Question:
I want to calculate the total number of invocation for all the lambdas in my AWS account for the last month. As shown in the picture there is the time period at top right where I specify the from and to time. As I understand that is the time period within which I calculate the number of invocations. There is also a Period column in the table below I don't understand its significance and changing it has a effect on the Invocation Count
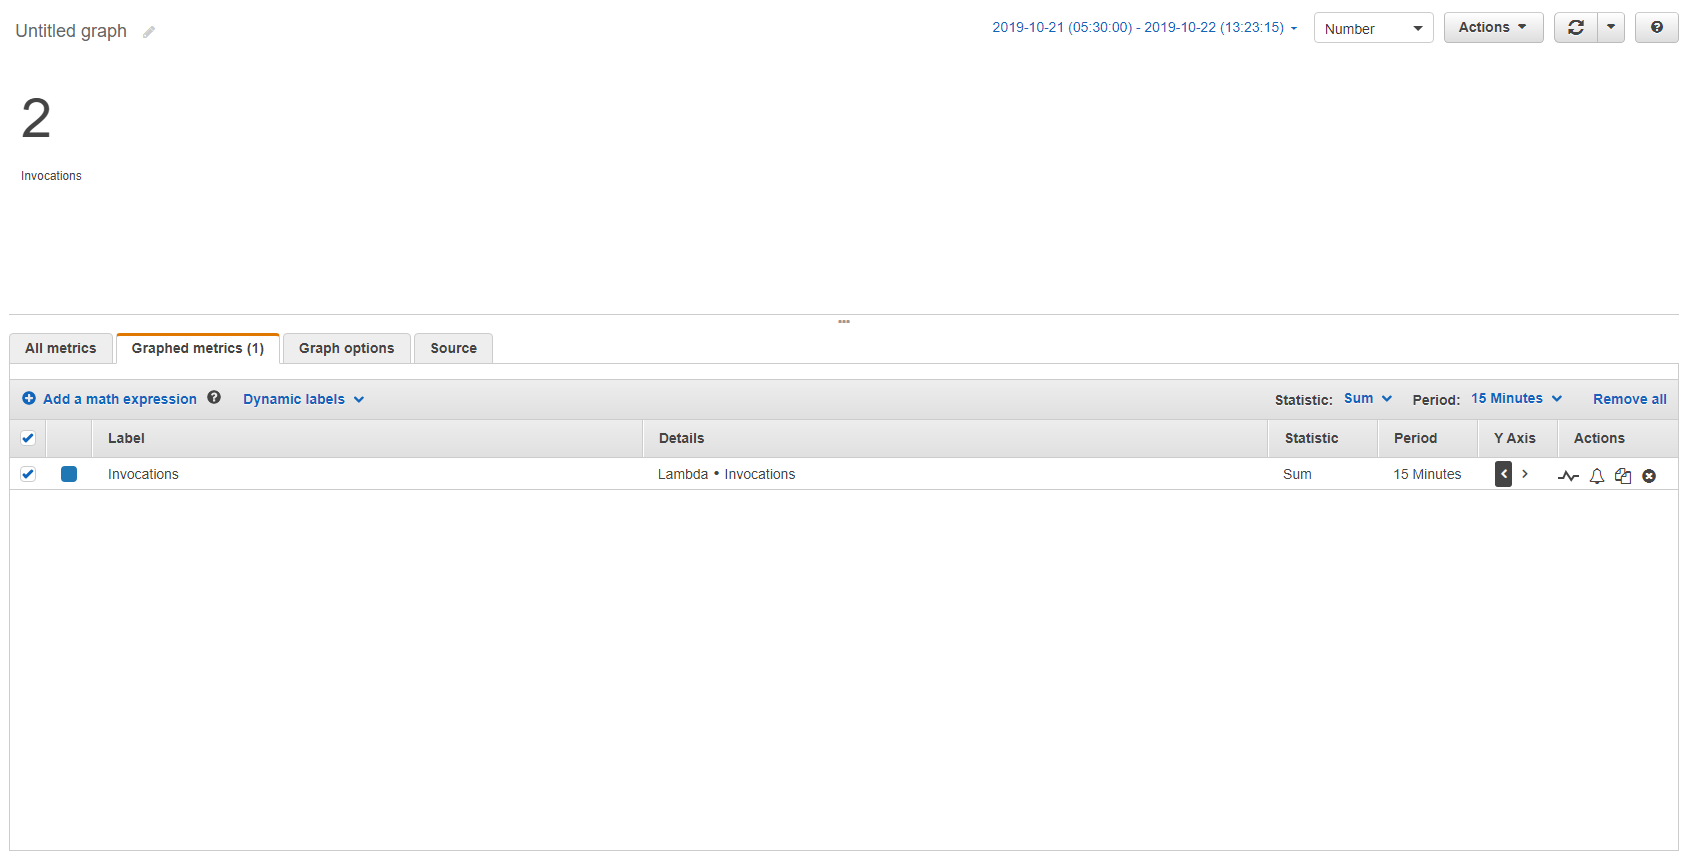
Answer: Go to 'Graph Options' tab you see on that screenshots and there you'll have 2 options for which value to display:
1. Latest value This shows the value from the most recent period of your chosen time range. For example, if you choose 'Statistic - Minimum' and 'Period - 5 Minutes', it shows the minimum value from the latest 5-minute period of your chosen time range.
2. Time range value This shows the value from the entire time range. For example, if you choose 'Statistic - Minimum', it shows the minimum value from your entire time range. The 'Period' setting has no effect on the value displayed.
If by you mean last 30 days, then you would select option 1 above and change period of the metric to 30 days.
If you need the last calendar month (September 1st till September 30th), then you would select option 2 above and set the time range you need in the dashboard setting.